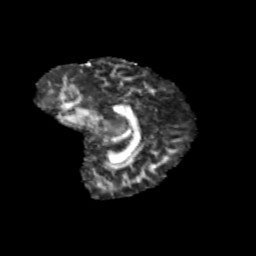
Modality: FA
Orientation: sagittal
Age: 12
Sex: female
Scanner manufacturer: siemens
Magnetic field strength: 3 T
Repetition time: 3.8 s
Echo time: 0.07 s